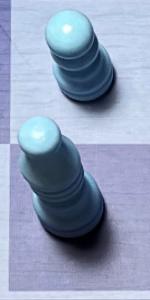
Label: Bishop_White